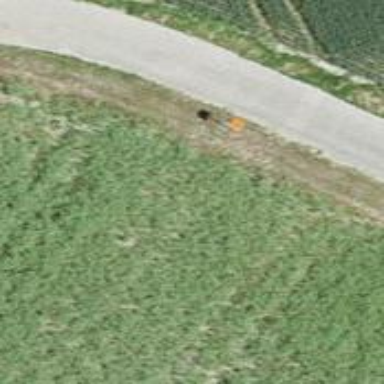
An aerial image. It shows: Pole with roofed pipeline marker.